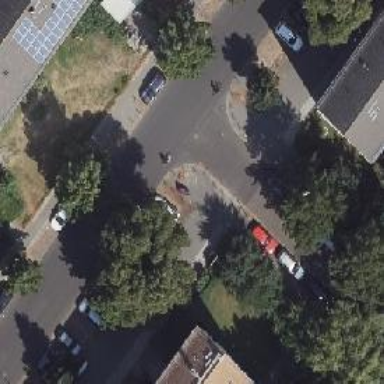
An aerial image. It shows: There is parking obstacle present in the area.